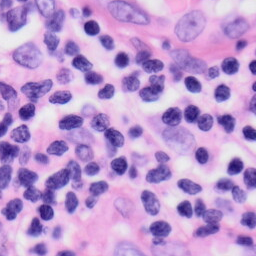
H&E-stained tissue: Skin